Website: macys
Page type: customer-info-address
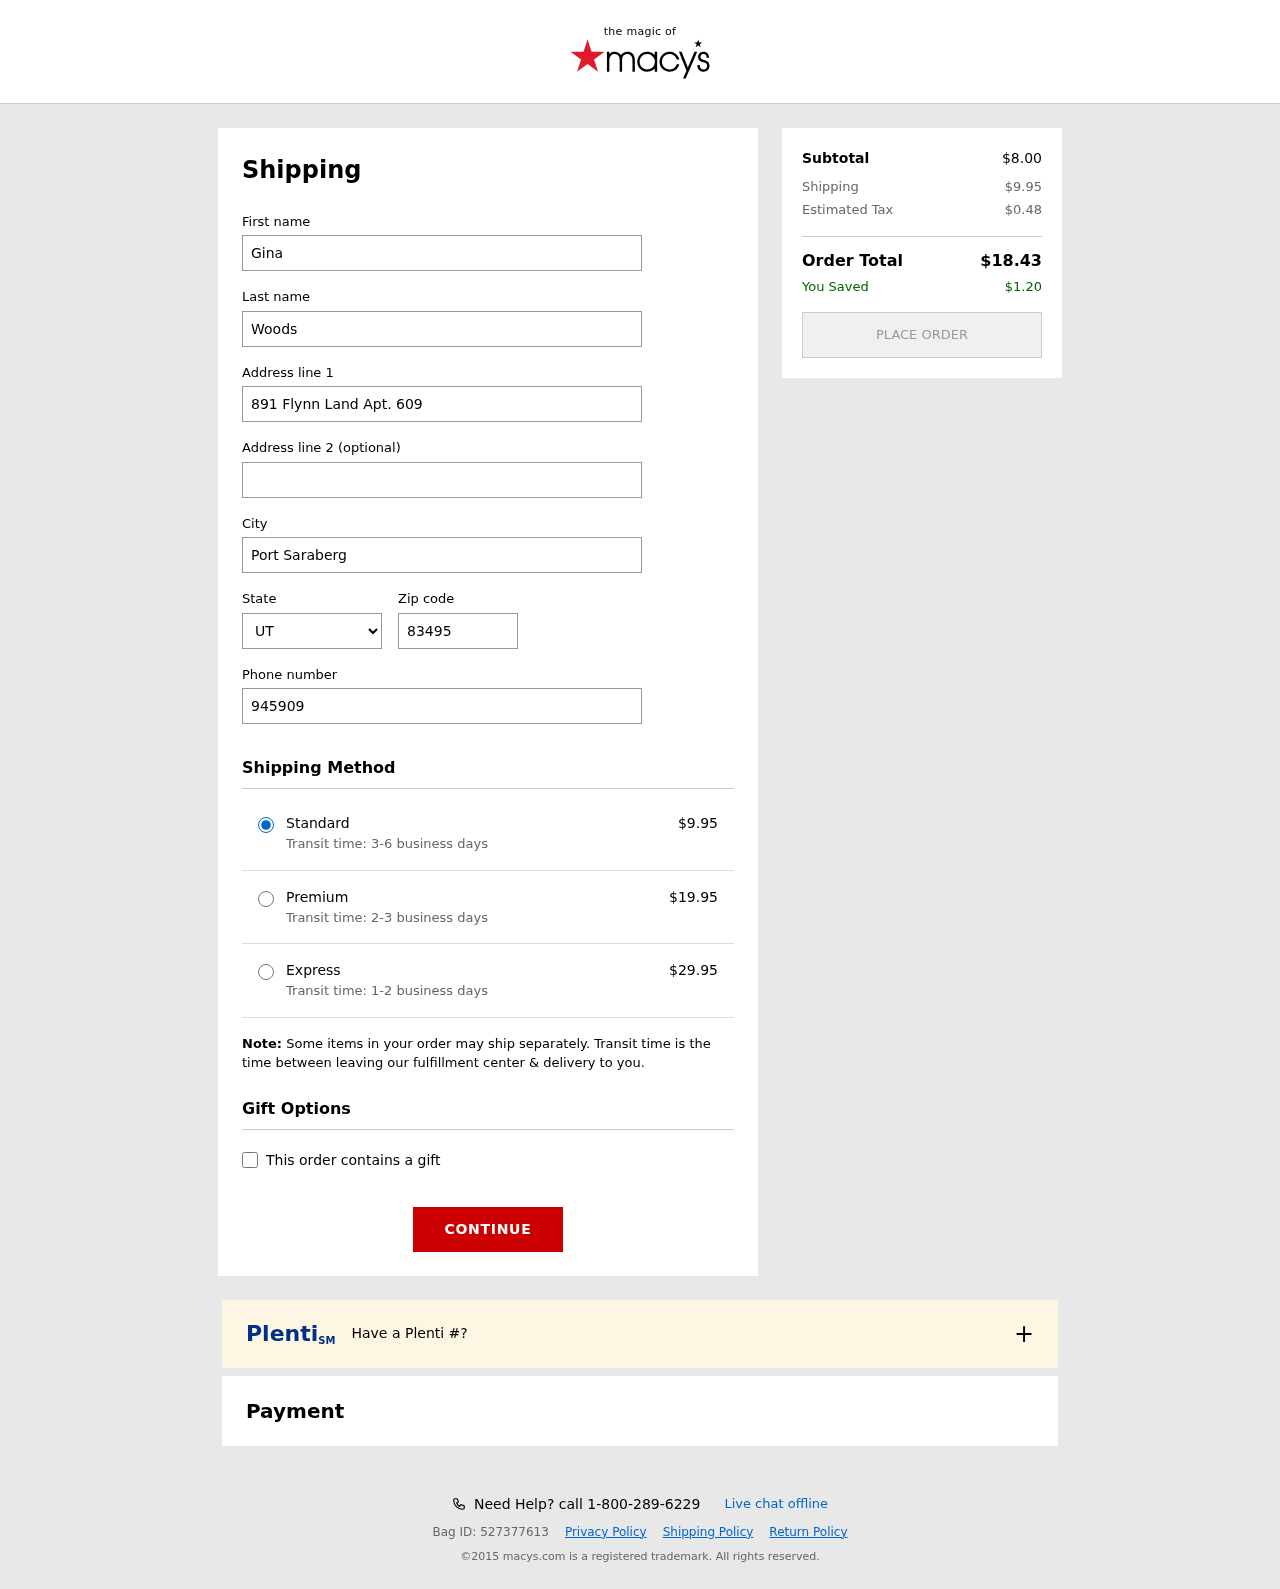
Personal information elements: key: PII_CITY
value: Port Saraberg
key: PII_FIRSTNAME
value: Gina
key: PII_LASTNAME
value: Woods
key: PII_PHONE
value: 9459094027
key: PII_POSTCODE
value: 83495
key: PII_STATE_ABBR
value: UT
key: PII_STREET
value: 891 Flynn Land Apt. 609
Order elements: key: ORDER_SHIPPING_COST
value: $9.95
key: ORDER_SHIPPING_COST_PREMIUM
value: $19.95
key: ORDER_SHIPPING_COST_EXPRESS
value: $29.95
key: ORDER_SUBTOTAL
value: $8.00
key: ORDER_TAX
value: $0.48
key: ORDER_TOTAL
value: $18.43
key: ORDER_SAVINGS
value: $1.20